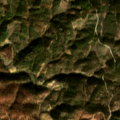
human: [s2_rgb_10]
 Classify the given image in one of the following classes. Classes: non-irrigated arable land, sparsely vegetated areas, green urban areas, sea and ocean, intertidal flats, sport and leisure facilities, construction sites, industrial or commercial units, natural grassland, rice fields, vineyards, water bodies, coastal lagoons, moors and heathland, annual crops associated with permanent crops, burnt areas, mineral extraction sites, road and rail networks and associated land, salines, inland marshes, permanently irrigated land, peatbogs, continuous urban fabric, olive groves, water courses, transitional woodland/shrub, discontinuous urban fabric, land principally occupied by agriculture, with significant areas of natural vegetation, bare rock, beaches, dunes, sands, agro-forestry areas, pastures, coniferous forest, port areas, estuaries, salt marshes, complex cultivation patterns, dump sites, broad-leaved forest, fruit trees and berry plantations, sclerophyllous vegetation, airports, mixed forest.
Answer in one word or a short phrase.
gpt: broad-leaved forest, mixed forest, transitional woodland/shrub